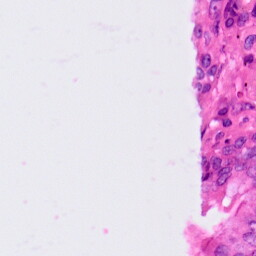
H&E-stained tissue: Lung